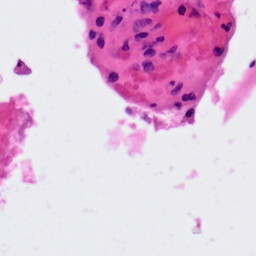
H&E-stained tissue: Colon